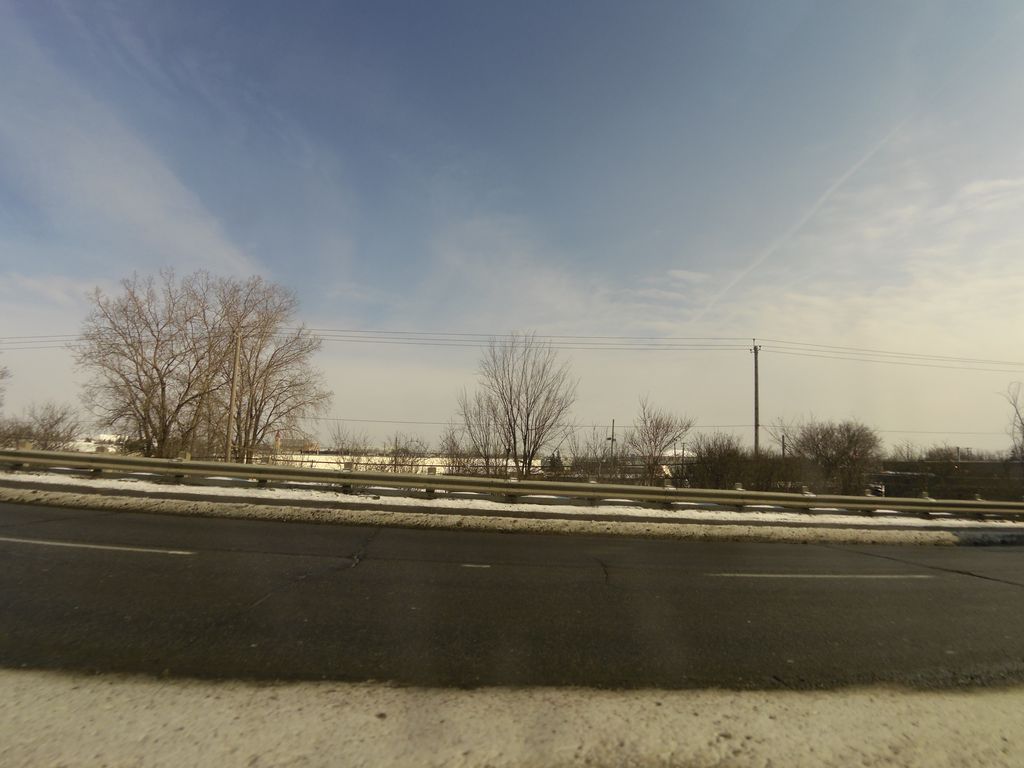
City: ottawa-gatineau